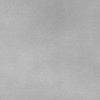
Label: dusty